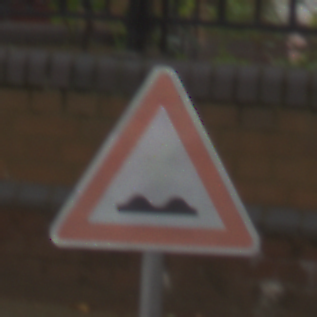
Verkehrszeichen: UnebeneFahrbahn
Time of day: MorningAfternoon
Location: Outdoor (Urban)
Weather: Overcast
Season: NotSpecified
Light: Natural